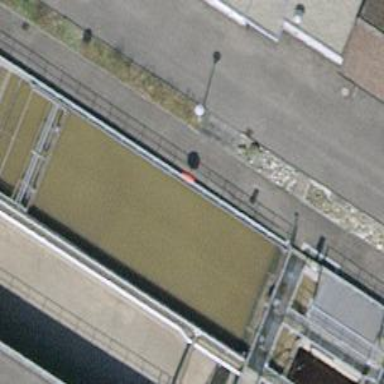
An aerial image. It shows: Wastewater plant.